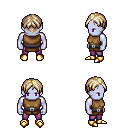
a pixel art fantasy rpg character, male body template, dark elf, purple skin, leather chest armor, magenta pants, white blonde parted hairstyle, gold boots, four views (front, back, left, right), 2x2 character sprite sheet, small pixel art, hard edges, no anti-aliasing